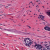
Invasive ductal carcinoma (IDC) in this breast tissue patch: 0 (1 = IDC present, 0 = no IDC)